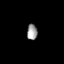
Tissue: lung
Cell type: Epithelial cells
Senescence score: 0.1656
Nuclear area (px): 160
Mean DAPI intensity: 155.056